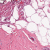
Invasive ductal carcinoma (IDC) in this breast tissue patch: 0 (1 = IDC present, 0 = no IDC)